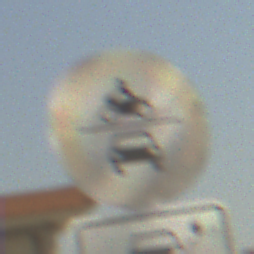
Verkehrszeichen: VerbotKraftfahrzeuge
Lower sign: MehrspurigeFahrzeugeFrei11
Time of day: MorningAfternoon
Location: Outdoor (Suburban)
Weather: Clear
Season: NotSpecified
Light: Natural